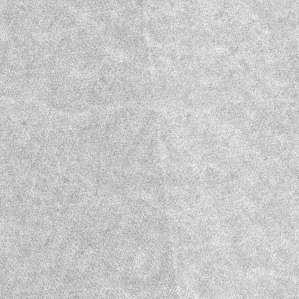
Label: frost